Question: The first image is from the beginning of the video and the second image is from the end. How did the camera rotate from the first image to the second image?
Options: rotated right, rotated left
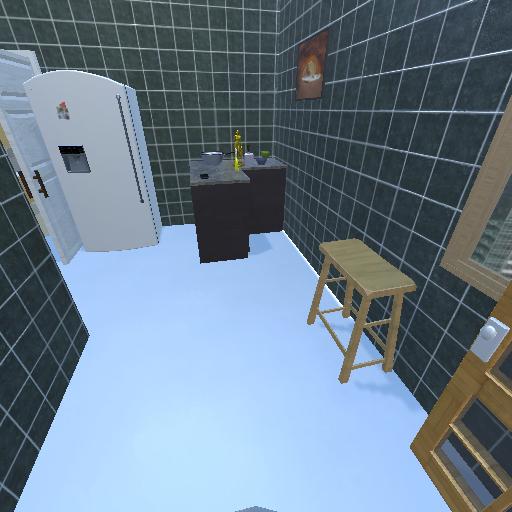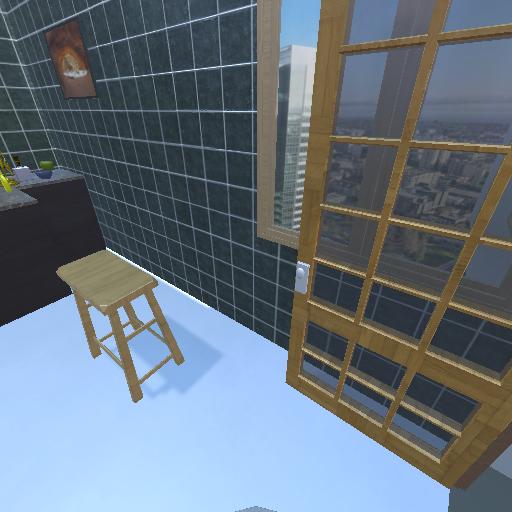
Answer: rotated right